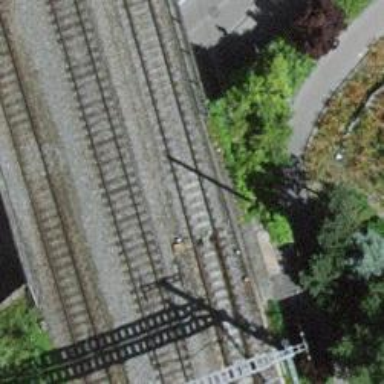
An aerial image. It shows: Railway track with electrified contact lines. This is siding track.